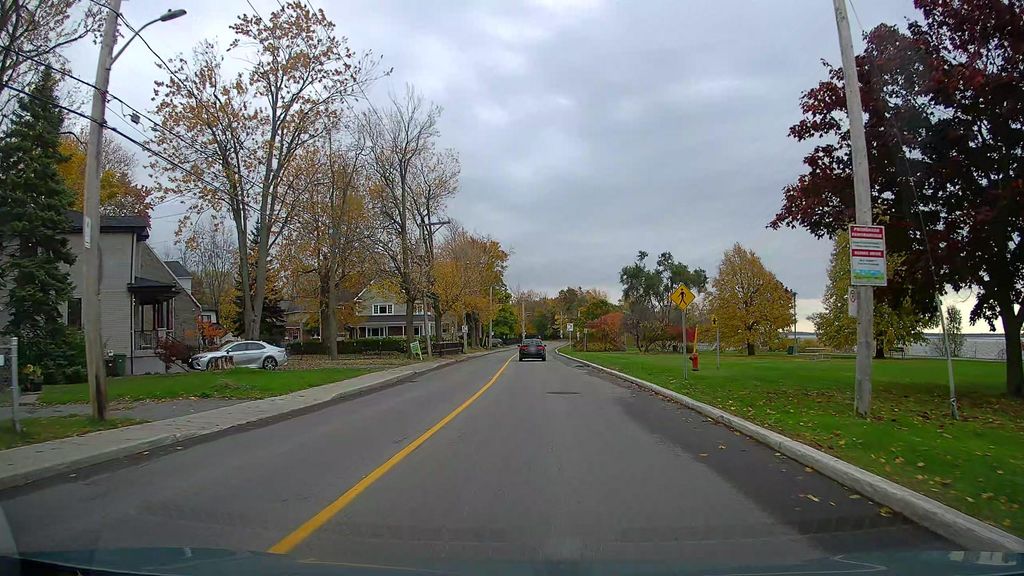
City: montreal